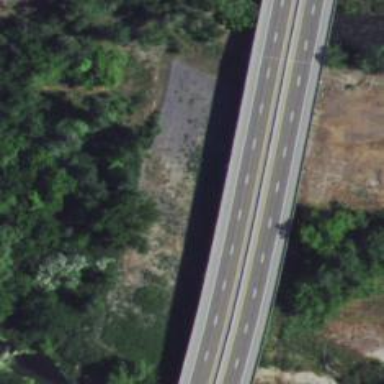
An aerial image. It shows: Primary highway bridge on expressway.